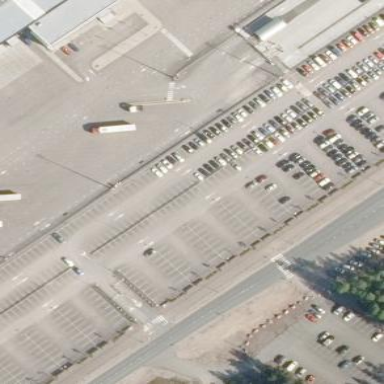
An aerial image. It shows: Parking area with surface.